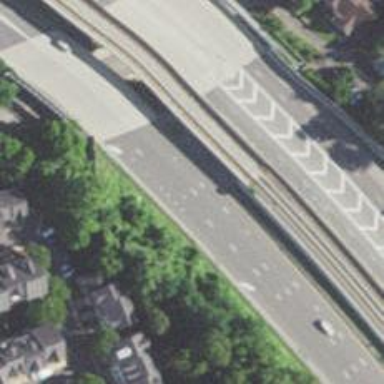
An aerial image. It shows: Asphalt motorway.